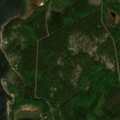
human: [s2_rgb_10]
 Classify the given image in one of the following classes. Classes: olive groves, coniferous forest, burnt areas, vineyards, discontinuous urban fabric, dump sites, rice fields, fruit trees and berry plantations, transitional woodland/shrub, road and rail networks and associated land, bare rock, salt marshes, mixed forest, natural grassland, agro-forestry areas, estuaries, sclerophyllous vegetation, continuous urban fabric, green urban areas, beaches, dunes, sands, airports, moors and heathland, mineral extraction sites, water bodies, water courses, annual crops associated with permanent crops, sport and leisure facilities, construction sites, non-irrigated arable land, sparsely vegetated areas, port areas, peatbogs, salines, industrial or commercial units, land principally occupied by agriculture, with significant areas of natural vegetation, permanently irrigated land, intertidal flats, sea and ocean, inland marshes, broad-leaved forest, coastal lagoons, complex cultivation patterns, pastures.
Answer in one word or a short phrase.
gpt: coniferous forest, mixed forest, sea and ocean